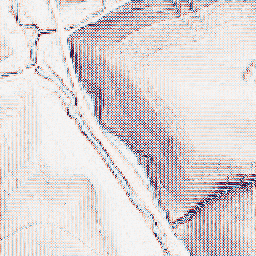
Category: wavelet
Decomposition family: wavelet_dwt
Decomposition parameters: wavelet: haar
level: 1
Upsampling method: bicubic
Upsampling parameters: scale: 2
Upsampling scale: 2